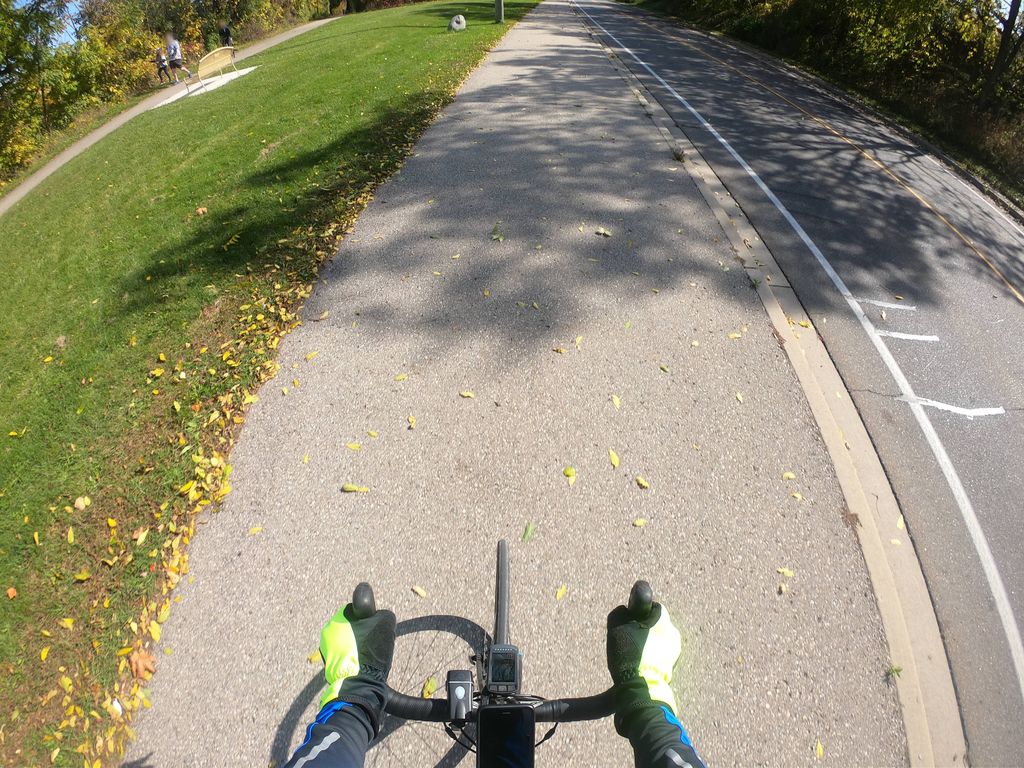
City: kitchener-waterloo